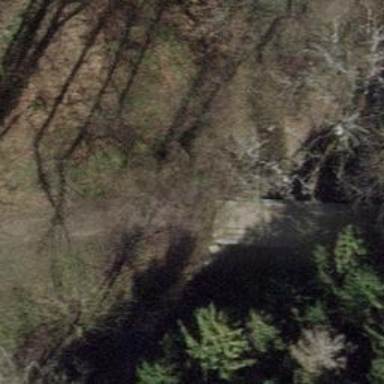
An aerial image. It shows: Track crossing bridge with grade 2 track type.